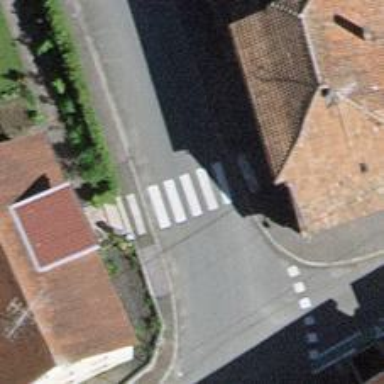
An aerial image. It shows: Uncontrolled zebra crossing on the road.